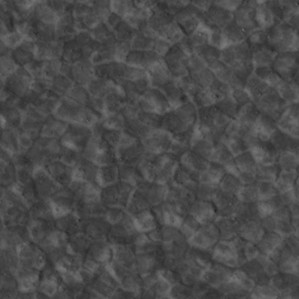
Label: non_frost